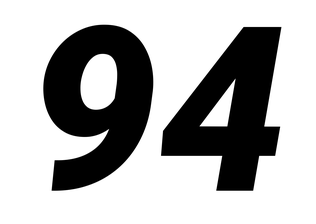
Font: Roboto-Italic_Black_Italic